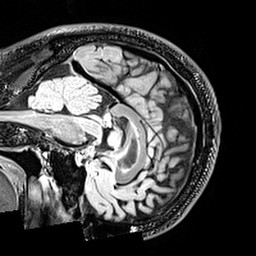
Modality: T2w
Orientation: sagittal
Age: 47
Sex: male
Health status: healthy
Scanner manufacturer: siemens
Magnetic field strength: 3 T
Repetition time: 5 s
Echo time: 0.397 s